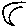
Label: moon